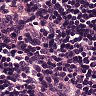
Metastatic tissue present: no